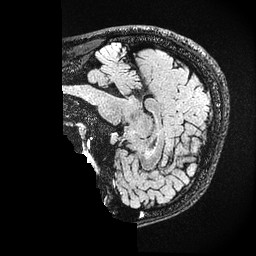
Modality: FLAIR
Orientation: sagittal
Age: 22
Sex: male
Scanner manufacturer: ge
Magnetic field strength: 3 T
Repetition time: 4.802 s
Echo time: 0.1157 s